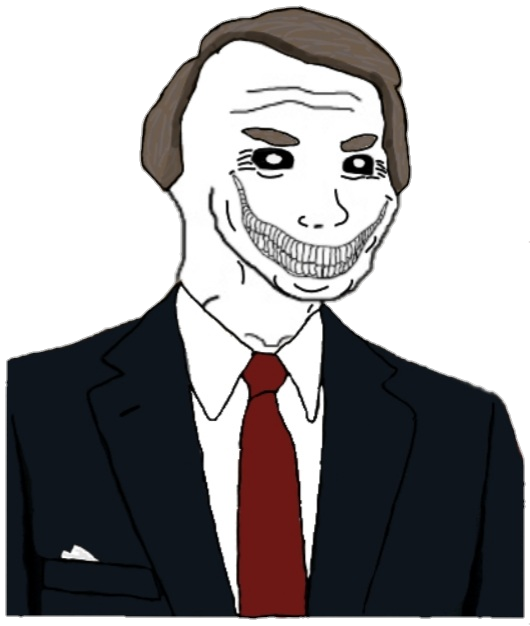
Label: 5_Oomer